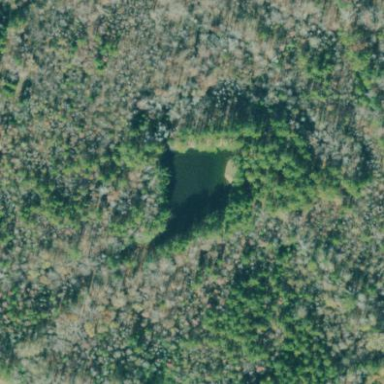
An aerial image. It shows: Pond surrounded by natural water.